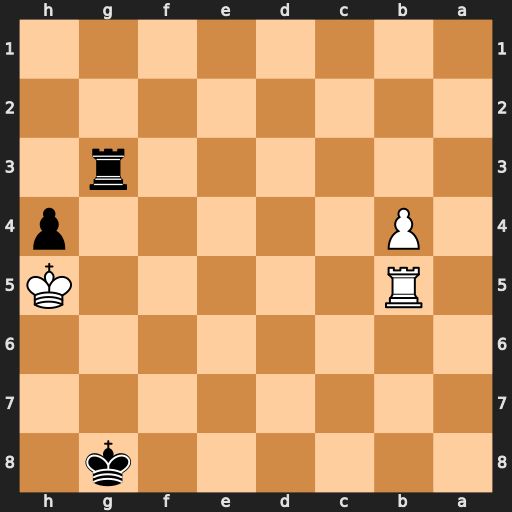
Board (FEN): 6k1/8/8/1R5K/1P5p/6r1/8/8
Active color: b
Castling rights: -
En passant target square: -
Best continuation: h3 Kh4 h2 Kxg3 h1=Q